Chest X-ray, PA view. Patient: 49 years old, sex F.
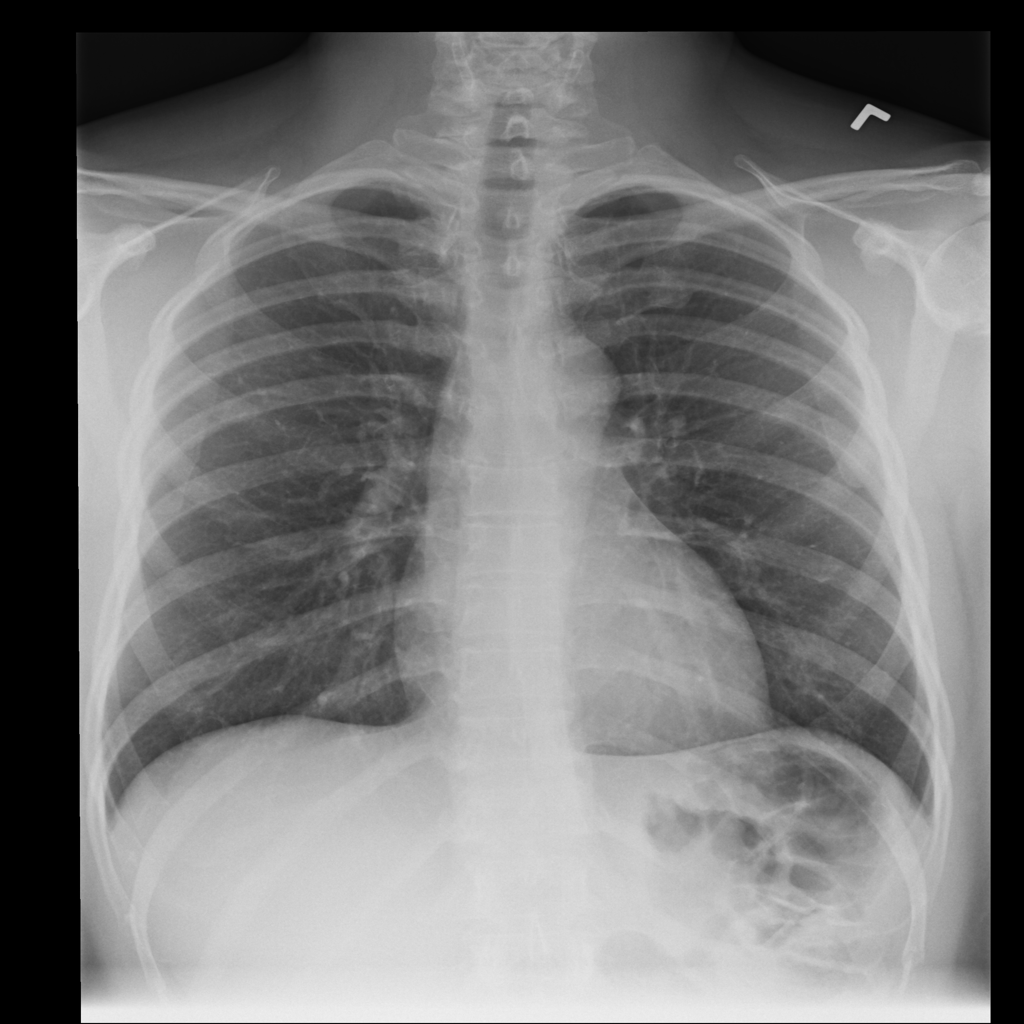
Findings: No Finding